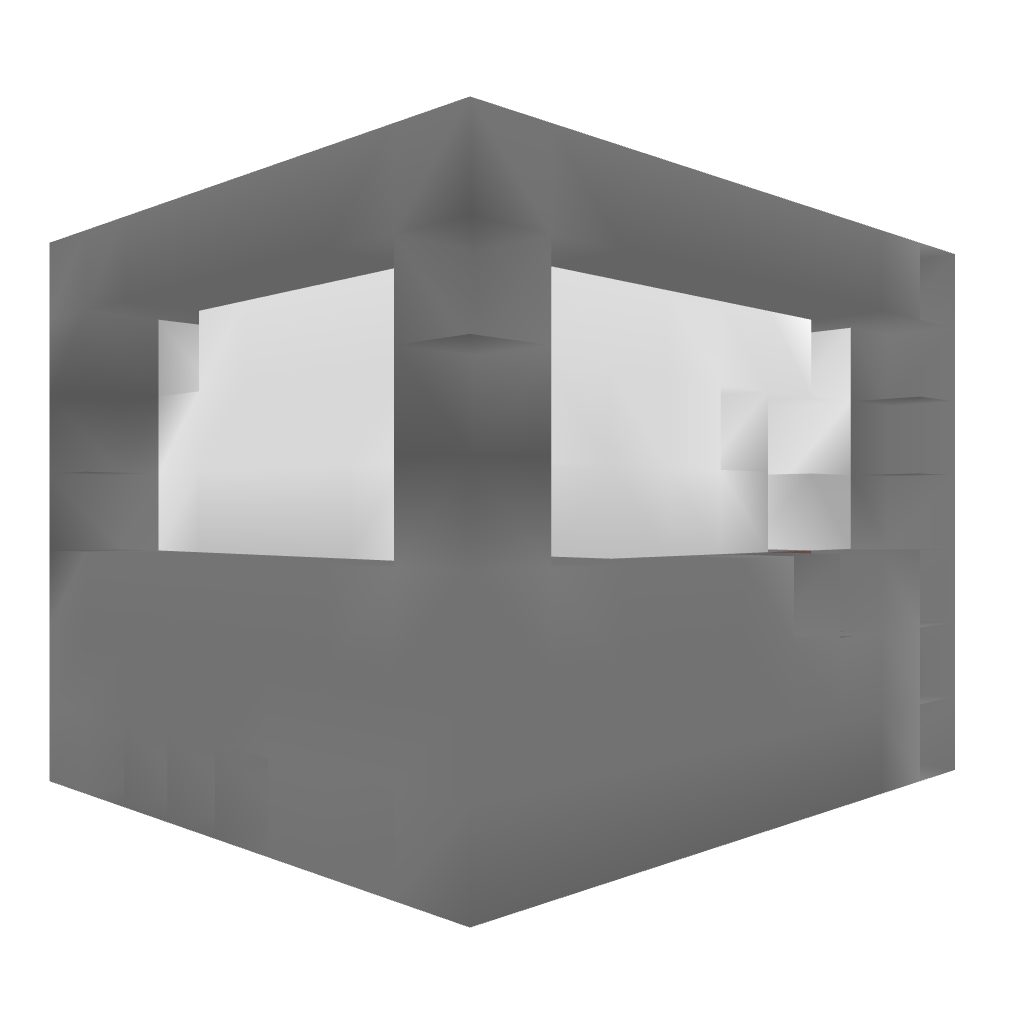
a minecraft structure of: Zombie Trap bad low quality